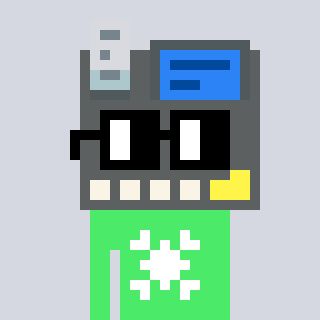
a pixel art character with square black glasses, a cash register-shaped head and a teal-colored body on a cool background